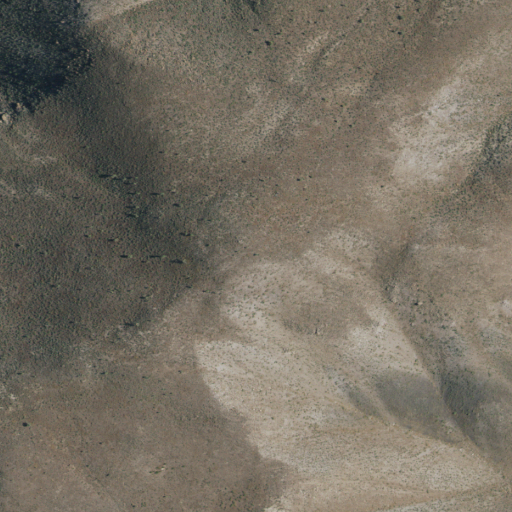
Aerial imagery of mountain in California named Brown Mountain containing only shrub